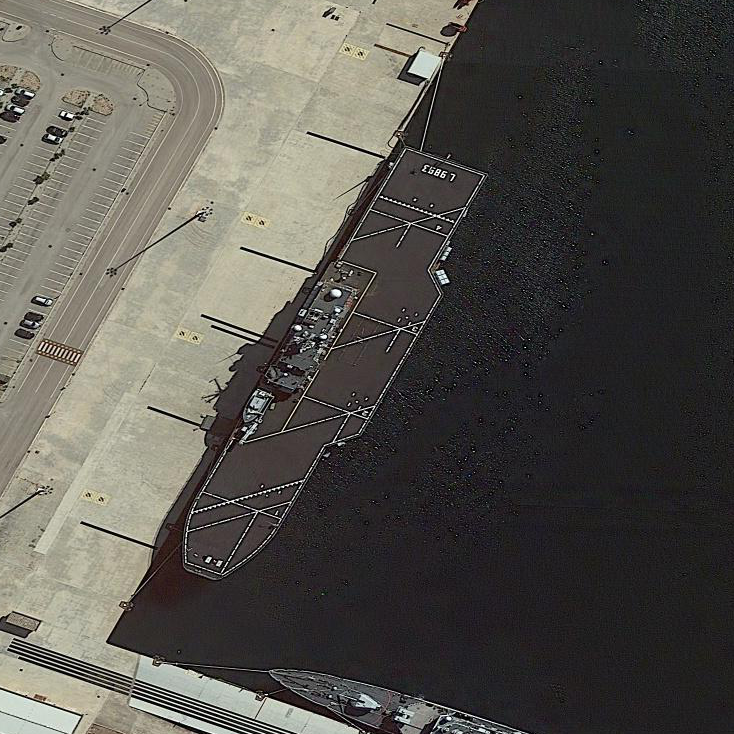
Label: assault